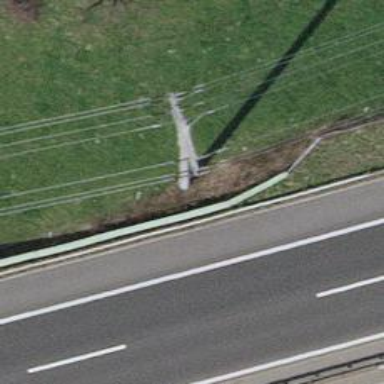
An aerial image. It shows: Power line is depicted.